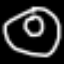
Label: donut